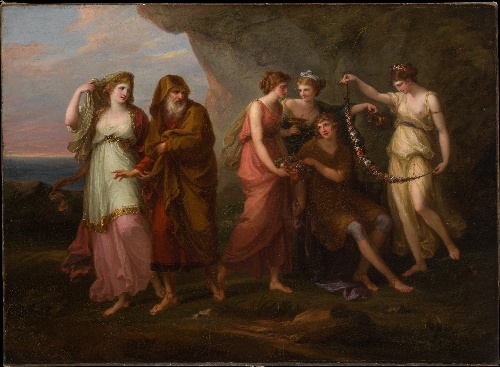
Title: Telemachus and the Nymphs of Calypso
Artist: Angelica Kauffmann
Artist bio: Swiss, Chur 1741–1807 Rome
Date: 1782
Object type: Painting
Classification: Paintings
Medium: Oil on canvas
Dimensions: 32 1/2 x 44 1/4 in. (82.6 x 112.4 cm)
Department: European Paintings
Credit line: Bequest of Collis P. Huntington, 1900
Accession year: 1925
Repository: Metropolitan Museum of Art, New York, NY
Tags: Men|Women|Nymphs